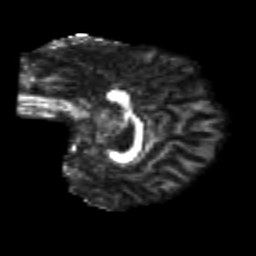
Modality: FA
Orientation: sagittal
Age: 23
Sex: female
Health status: healthy
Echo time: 0.074 s